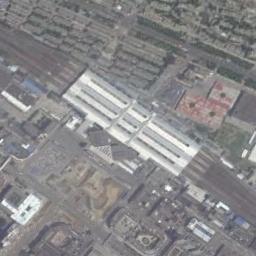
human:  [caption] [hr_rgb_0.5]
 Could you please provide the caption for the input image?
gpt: There are many buildings beside the railway station .

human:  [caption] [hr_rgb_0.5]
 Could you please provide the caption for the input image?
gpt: The railway station is next to some buildings .

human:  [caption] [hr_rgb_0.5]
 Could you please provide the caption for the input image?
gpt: There is a railway station in the crowded city .

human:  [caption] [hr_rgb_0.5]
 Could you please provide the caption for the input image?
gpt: The railway station has some railways and a white building and lots of other buildings are next to the railway station .

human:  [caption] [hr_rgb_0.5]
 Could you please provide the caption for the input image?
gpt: There are many buildings near the white railway station .